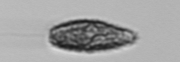
Label: Pseudochattonella_farcimen